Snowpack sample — Buffalo Mountain, Silverthorne, Colorado, USA (2/22/26, 2:02 PM MST)
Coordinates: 39.622, -106.113
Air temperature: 33 °F
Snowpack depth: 63 cm
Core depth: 50 cm
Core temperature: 26.6 °F
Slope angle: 11°, slope face: 116°
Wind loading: low
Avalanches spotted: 0
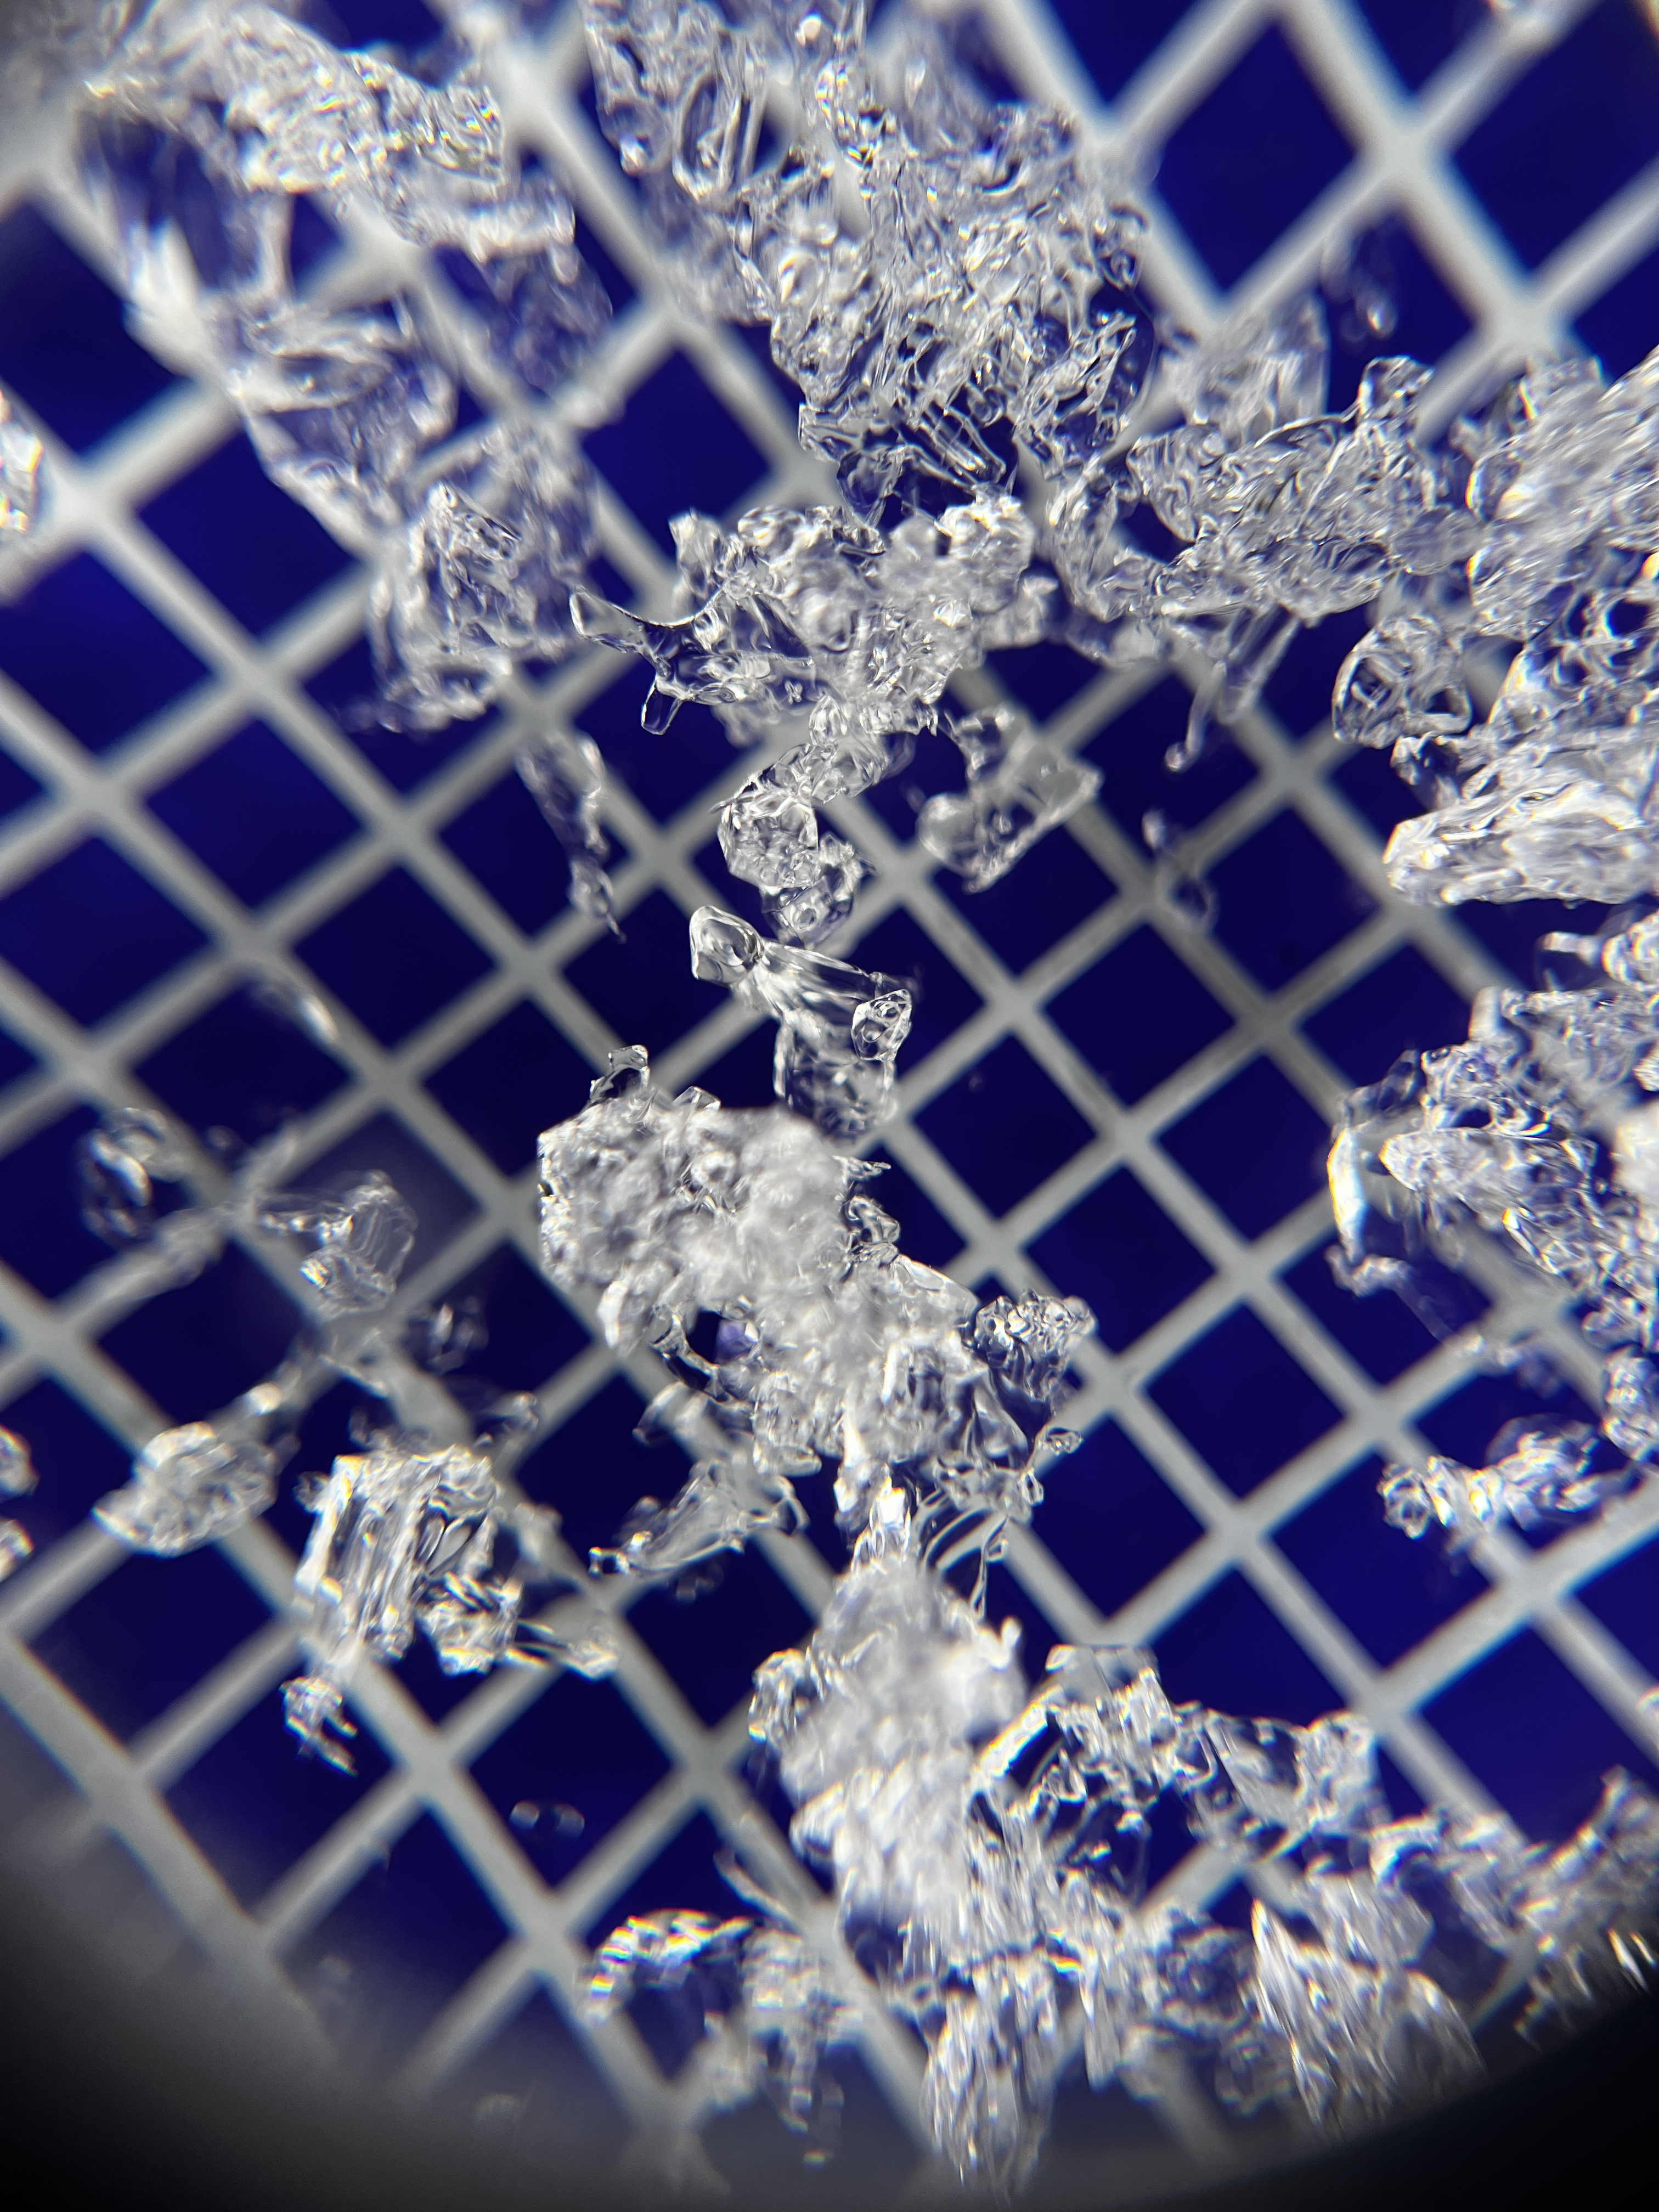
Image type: magnified_profile
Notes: In a firebreak similar to site 1, minimal wind loading with no spotted avalanches (not many faces in view though)